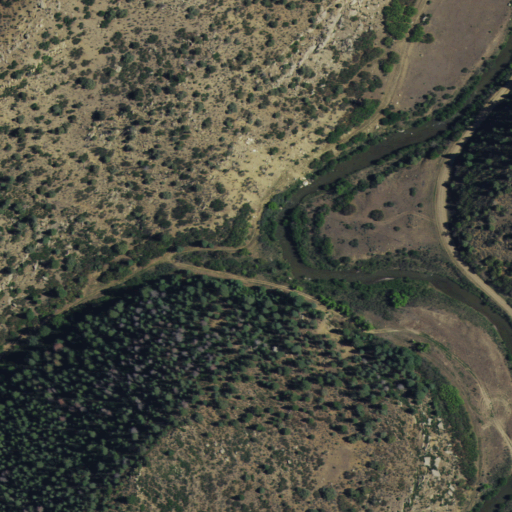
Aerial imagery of valley in New Mexico named Barrella Canyon containing shrub, evergreen forest, woody wetlands, and grassland